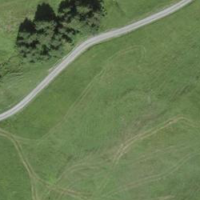
EUNIS habitat code: 23
Species observed at this site:
Bartsia alpina